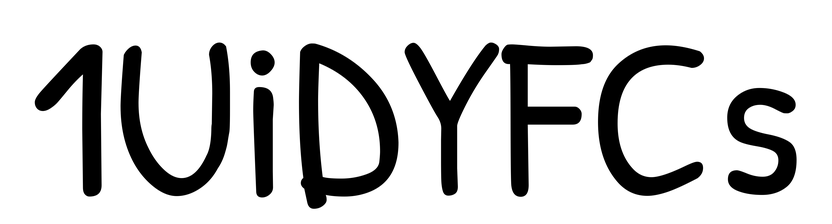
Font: PatrickHand-Regular